Field crop: maize
Growth stage: 2
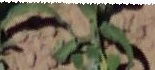
Species: maize